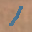
Label: 1